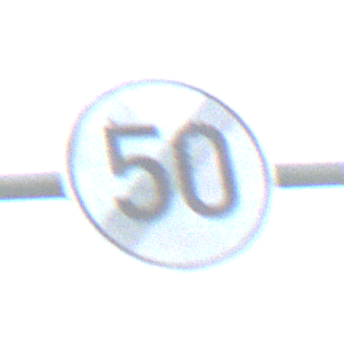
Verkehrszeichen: EndeGeschwindigkeit50
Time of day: MorningAfternoon
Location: Outdoor (Suburban)
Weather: PartlyCloudy
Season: NotSpecified
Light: Natural